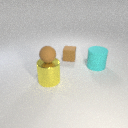
large yellow metal cylinder to the left of small brown rubber cube